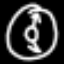
Label: clock